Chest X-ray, PA view. Patient: 33 years old, sex M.
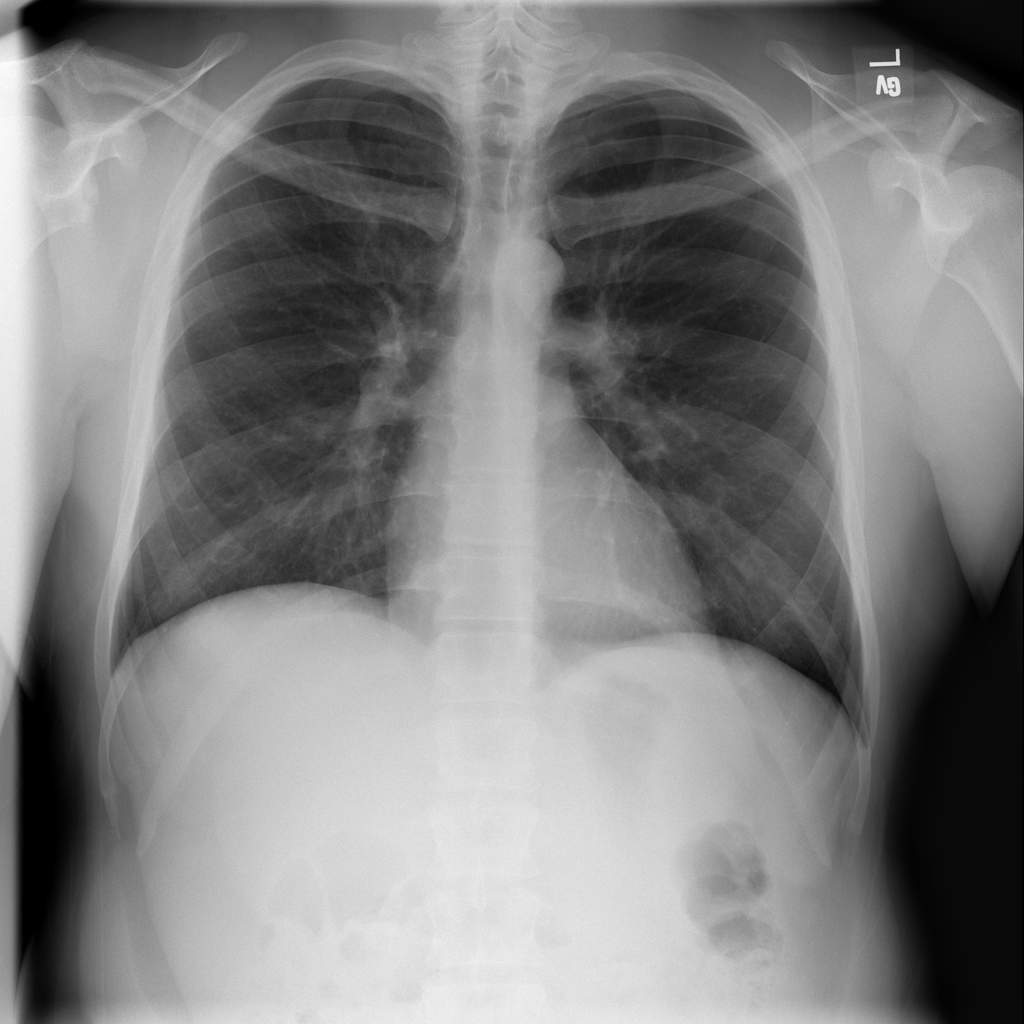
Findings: No Finding